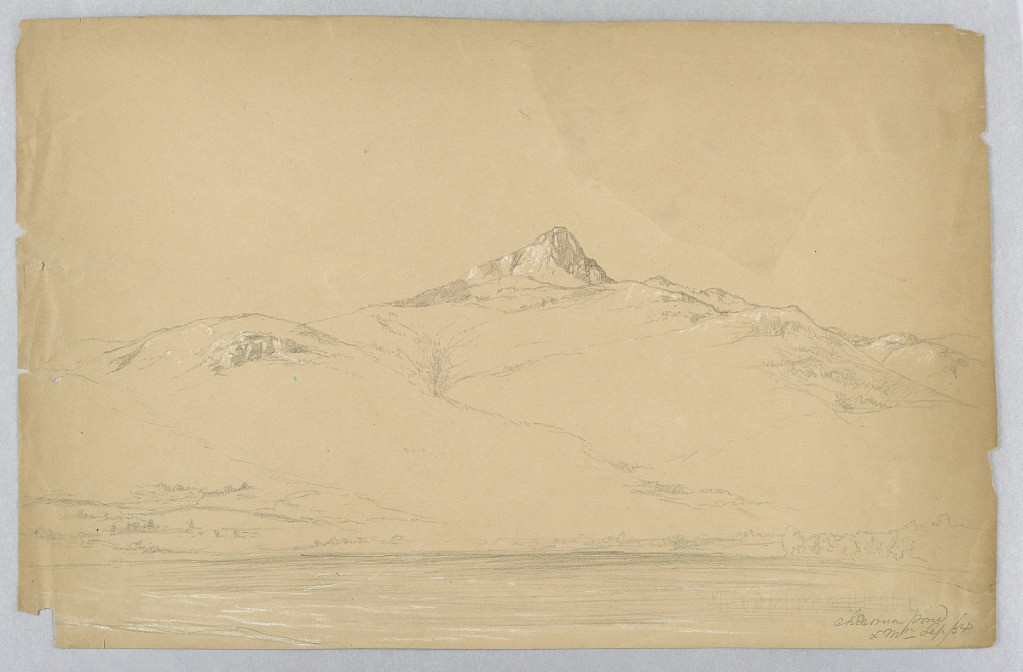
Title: Chocorua Pond, New Hampshire
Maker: Daniel Huntington, American, 1816–1906
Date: September 1854
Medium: Graphite and chalk on light brown paper
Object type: Drawing
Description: Mountain at center with pond below.